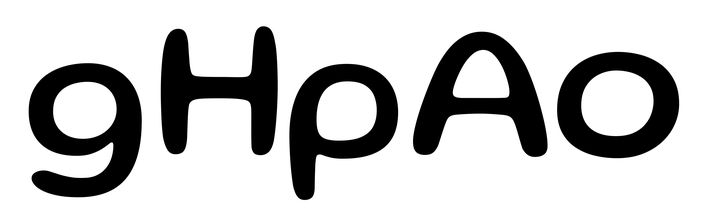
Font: Gluten_Regular